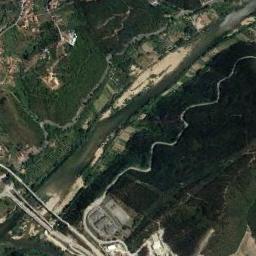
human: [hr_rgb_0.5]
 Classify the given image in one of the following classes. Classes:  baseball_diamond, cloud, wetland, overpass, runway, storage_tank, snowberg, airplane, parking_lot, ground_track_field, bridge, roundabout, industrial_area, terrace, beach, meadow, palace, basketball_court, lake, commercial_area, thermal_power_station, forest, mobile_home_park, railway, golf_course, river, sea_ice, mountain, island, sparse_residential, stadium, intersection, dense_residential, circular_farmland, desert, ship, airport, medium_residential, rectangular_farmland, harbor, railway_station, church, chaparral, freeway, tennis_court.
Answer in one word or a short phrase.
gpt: river